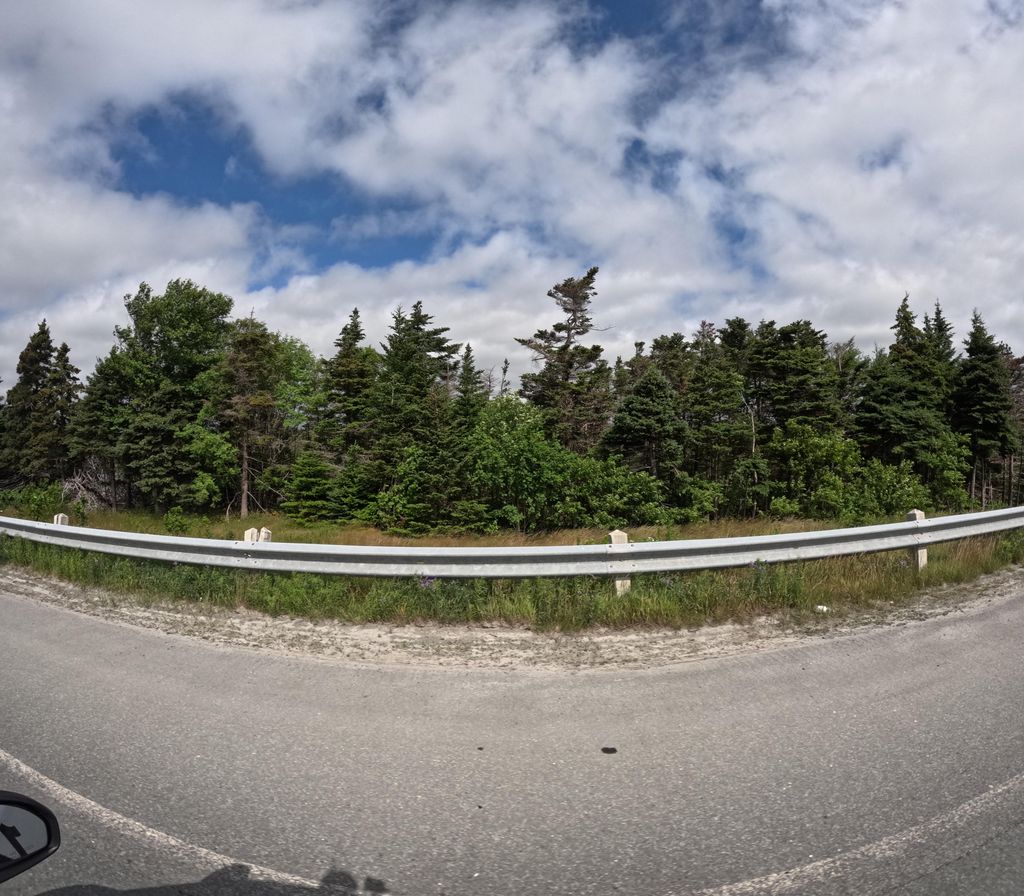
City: st_johns